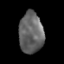
Tissue: lung
Cell type: Others
Senescence score: 0.1625
Nuclear area (px): 975
Mean DAPI intensity: 101.165